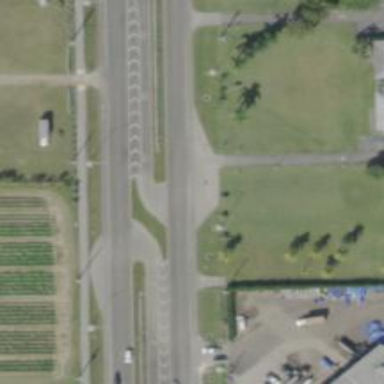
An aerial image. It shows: Trunk link highway.